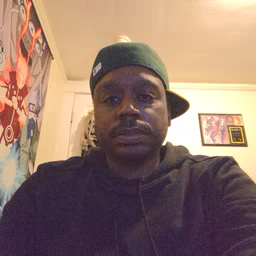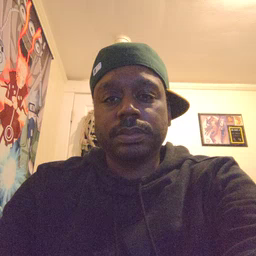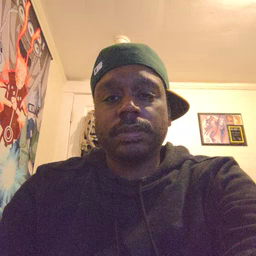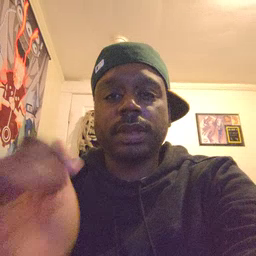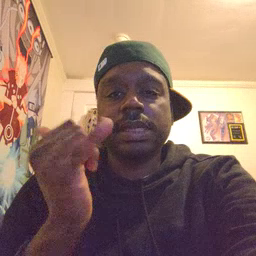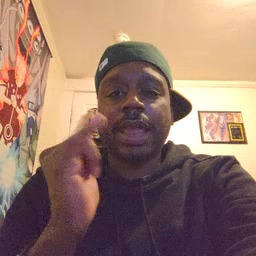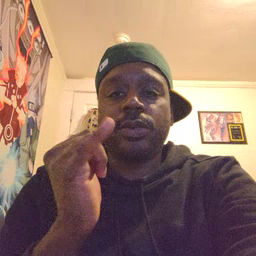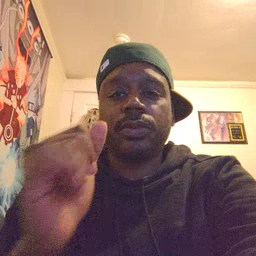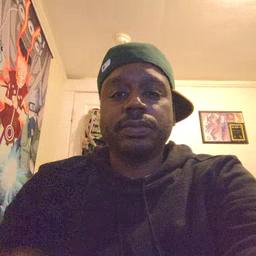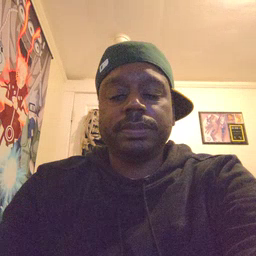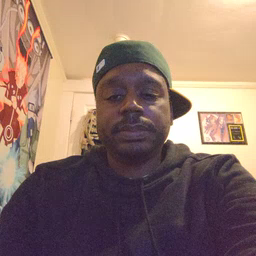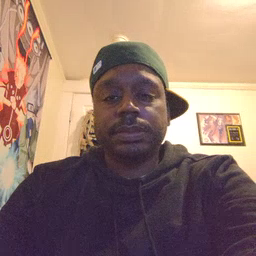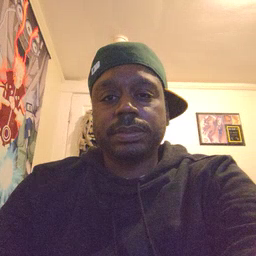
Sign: yellow